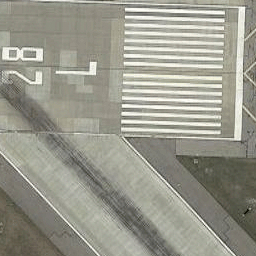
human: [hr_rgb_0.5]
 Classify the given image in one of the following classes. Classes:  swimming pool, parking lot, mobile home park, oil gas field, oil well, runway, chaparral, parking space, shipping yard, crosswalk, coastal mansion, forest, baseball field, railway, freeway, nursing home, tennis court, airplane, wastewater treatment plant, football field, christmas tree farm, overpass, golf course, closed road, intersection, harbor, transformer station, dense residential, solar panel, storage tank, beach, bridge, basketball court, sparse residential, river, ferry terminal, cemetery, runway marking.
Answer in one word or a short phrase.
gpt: runway